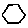
Label: hexagon